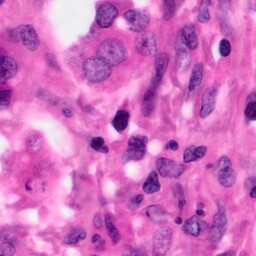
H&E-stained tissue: Pancreatic